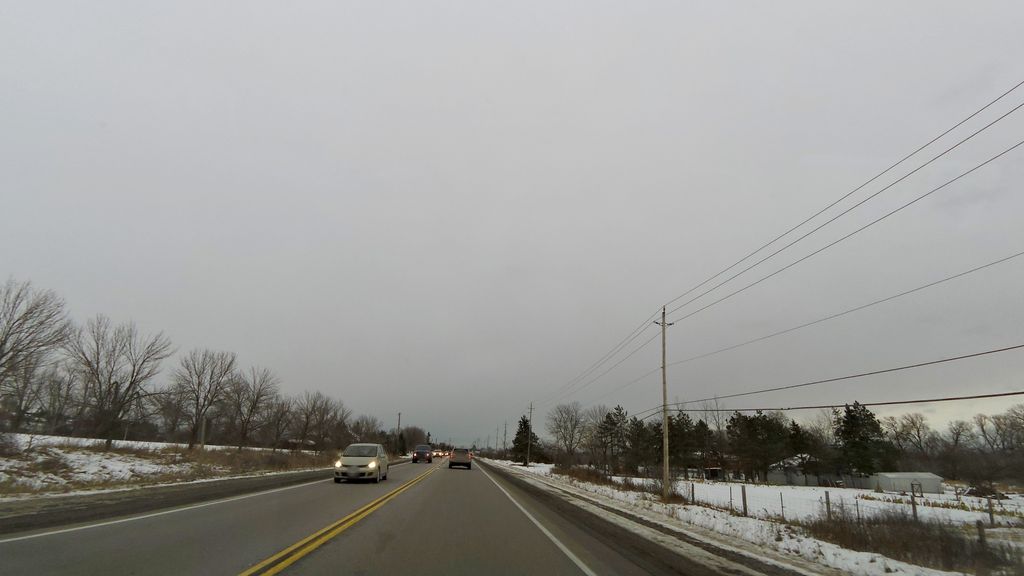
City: hamilton